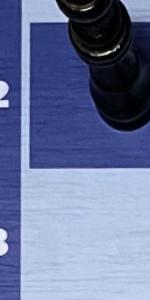
Label: Empty